Field crop: maize
Growth stage: 2
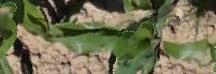
Species: maize